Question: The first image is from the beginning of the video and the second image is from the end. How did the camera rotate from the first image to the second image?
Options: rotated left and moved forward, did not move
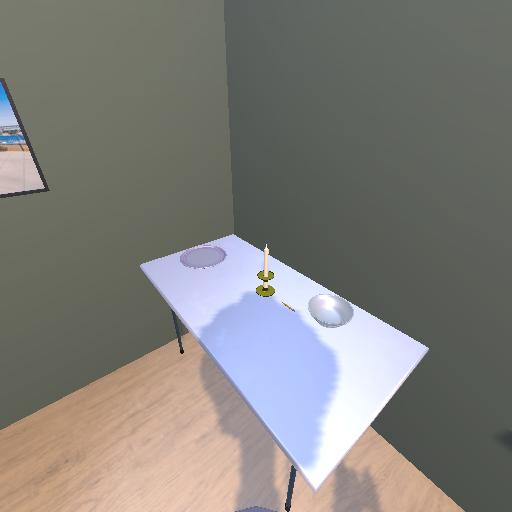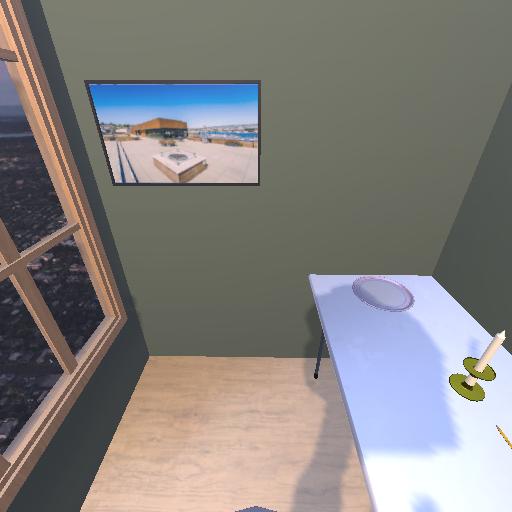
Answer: rotated left and moved forward